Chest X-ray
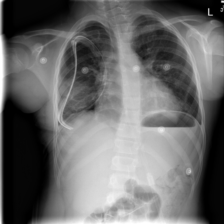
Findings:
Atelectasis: negative
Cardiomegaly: negative
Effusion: negative
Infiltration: negative
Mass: negative
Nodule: negative
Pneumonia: negative
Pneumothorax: negative
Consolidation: negative
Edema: negative
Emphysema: negative
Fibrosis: negative
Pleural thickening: negative
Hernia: negative